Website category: sports
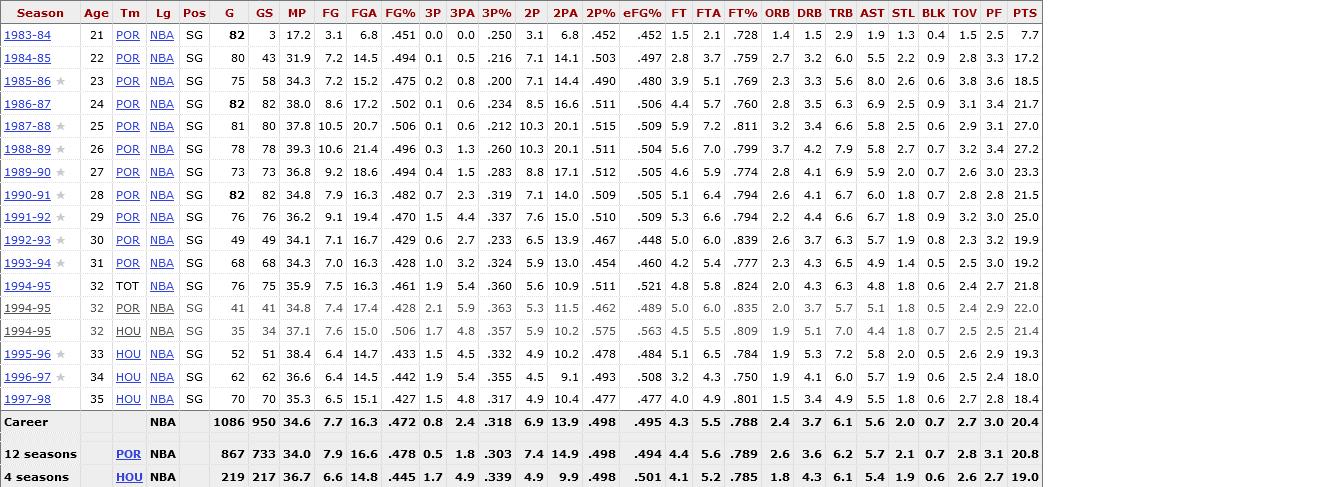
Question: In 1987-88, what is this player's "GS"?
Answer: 80

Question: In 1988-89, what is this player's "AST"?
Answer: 5.8

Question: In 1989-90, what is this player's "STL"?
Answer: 2.0

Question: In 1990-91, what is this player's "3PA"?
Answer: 2.3

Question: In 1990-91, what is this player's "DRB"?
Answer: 4.1

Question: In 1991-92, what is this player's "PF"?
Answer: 3.0

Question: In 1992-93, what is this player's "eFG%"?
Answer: .448

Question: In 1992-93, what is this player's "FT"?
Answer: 5.0

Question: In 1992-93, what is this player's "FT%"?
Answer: .839

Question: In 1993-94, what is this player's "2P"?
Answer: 5.9

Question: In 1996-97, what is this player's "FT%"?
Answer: .750

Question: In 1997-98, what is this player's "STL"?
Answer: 1.8

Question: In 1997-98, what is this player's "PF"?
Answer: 2.8

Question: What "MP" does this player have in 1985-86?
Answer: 34.3

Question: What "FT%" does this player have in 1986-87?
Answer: .760

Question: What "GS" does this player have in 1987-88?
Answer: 80

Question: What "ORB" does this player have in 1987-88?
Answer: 3.2

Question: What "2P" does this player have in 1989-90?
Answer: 8.8

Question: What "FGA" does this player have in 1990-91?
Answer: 16.3

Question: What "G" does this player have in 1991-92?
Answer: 76

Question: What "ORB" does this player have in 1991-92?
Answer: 2.2

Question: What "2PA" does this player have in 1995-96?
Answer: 10.2

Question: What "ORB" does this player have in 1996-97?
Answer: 1.9

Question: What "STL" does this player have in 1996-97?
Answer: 1.9

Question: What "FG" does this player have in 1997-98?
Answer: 6.5

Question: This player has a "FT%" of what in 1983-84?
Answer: .728

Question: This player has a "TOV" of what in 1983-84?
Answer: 1.5

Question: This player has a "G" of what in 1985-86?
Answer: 75

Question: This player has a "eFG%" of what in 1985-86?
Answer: .480

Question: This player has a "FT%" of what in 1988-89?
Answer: .799

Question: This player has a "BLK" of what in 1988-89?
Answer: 0.7

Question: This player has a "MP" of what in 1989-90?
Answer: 36.8

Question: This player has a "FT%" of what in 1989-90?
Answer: .774

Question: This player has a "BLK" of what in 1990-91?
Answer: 0.7

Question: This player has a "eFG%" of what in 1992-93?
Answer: .448

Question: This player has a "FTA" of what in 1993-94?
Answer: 5.4

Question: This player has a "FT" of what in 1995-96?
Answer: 5.1

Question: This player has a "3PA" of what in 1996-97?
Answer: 5.4

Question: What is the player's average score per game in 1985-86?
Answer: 18.5

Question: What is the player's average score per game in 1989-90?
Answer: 23.3

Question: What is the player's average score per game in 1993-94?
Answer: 19.2

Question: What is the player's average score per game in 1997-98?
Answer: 18.4

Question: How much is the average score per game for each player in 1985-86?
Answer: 18.5

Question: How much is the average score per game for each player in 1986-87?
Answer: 21.7

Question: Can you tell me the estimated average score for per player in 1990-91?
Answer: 21.5

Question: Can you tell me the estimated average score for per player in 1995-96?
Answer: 19.3

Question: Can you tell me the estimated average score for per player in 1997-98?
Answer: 18.4

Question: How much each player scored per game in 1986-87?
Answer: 21.7

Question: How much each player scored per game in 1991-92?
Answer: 25.0

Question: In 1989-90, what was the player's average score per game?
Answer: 23.3

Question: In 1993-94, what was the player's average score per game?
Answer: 19.2

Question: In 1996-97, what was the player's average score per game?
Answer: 18.0

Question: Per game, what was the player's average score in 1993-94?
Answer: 19.2